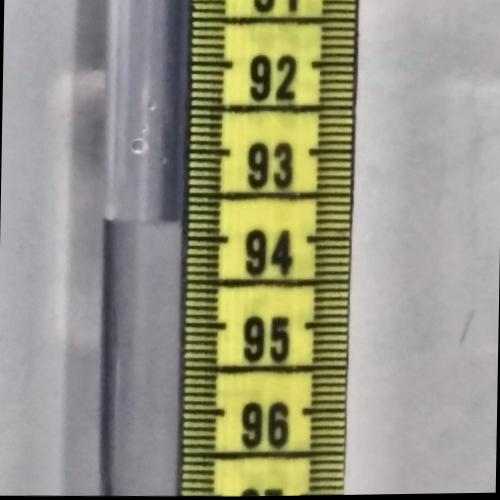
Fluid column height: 93.8 cm